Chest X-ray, PA view. Patient: 69 years old, sex F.
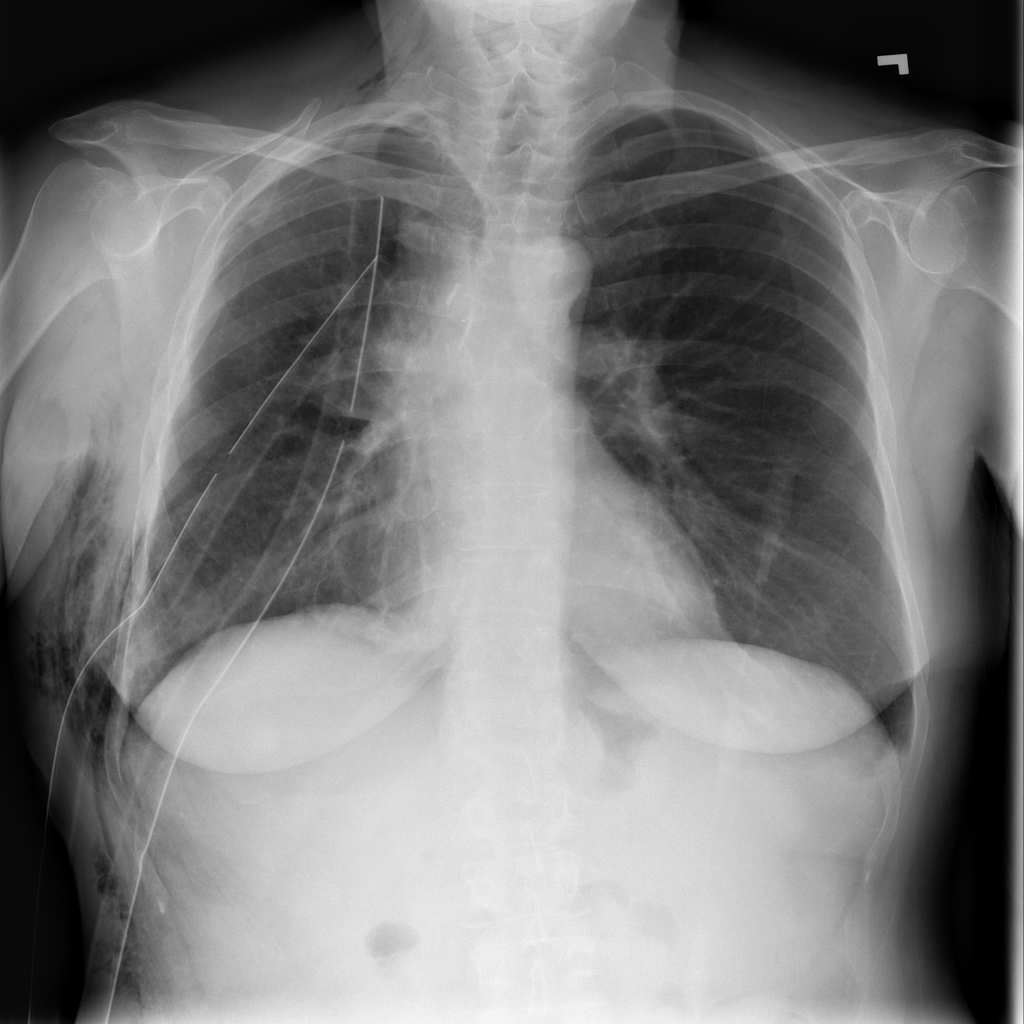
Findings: Emphysema, Pneumothorax